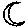
Label: moon